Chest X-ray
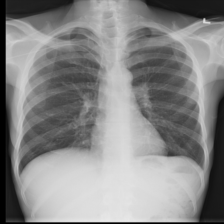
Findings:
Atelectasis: negative
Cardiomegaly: negative
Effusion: negative
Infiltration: negative
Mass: negative
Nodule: negative
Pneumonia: negative
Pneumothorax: negative
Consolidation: negative
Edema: negative
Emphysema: negative
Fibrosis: negative
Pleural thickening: negative
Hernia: negative